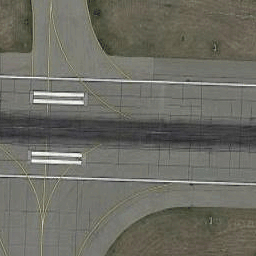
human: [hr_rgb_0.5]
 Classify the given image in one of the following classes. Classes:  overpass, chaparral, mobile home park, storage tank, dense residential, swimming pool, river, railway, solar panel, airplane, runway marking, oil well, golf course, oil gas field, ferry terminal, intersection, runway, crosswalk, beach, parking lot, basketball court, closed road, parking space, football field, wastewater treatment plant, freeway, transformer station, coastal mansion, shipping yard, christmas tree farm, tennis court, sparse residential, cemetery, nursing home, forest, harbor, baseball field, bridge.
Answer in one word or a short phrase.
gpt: runway